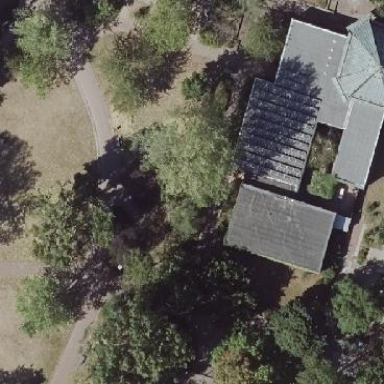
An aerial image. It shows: Place of worship with gabled roof. It is located within school building.